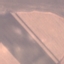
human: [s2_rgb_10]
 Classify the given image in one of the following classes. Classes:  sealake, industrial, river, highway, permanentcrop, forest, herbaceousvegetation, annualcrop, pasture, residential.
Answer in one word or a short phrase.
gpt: AnnualCrop